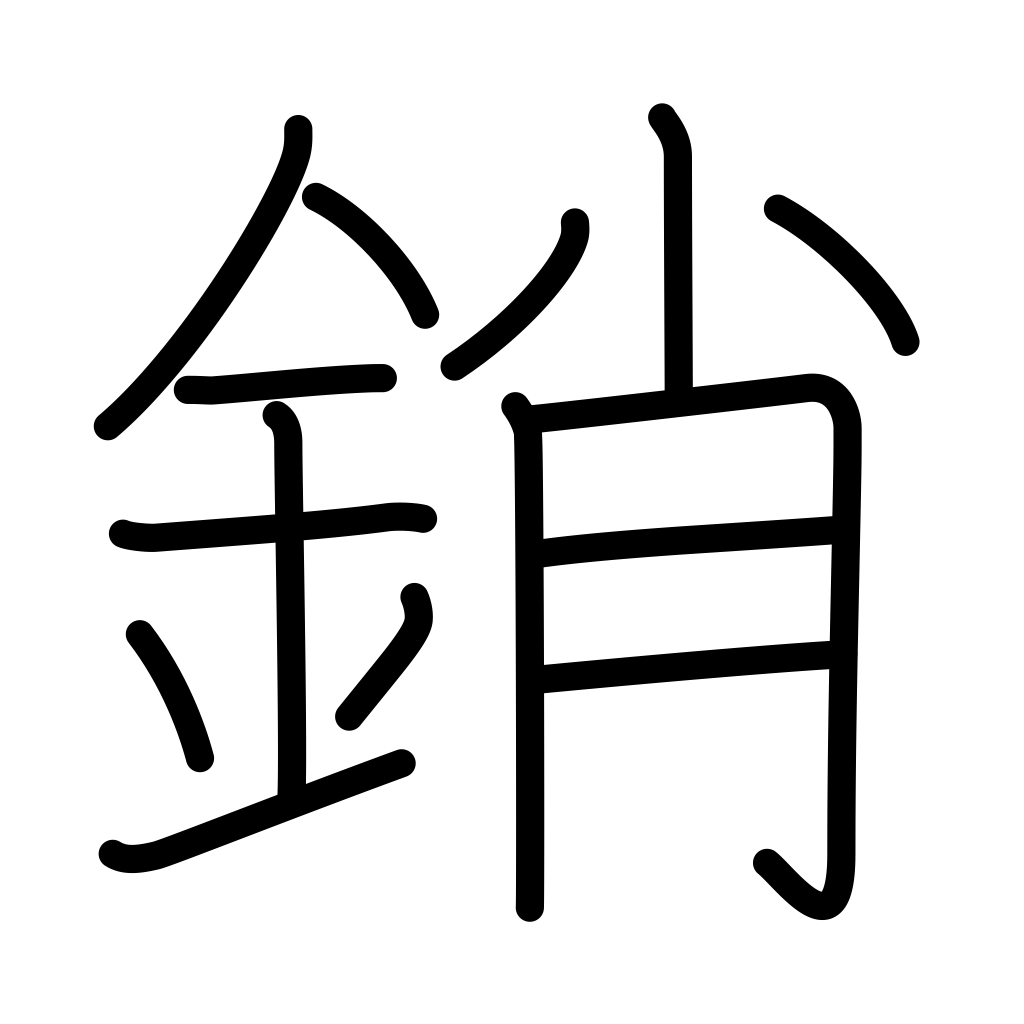
Meaning: erase